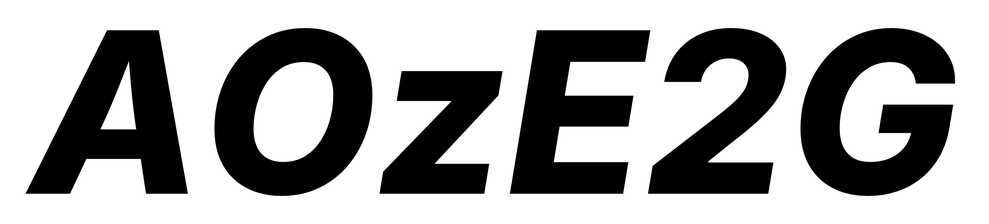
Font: Inter-Italic_ExtraBold_Italic